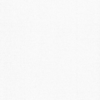
Label: dusty